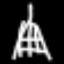
Label: The Eiffel Tower